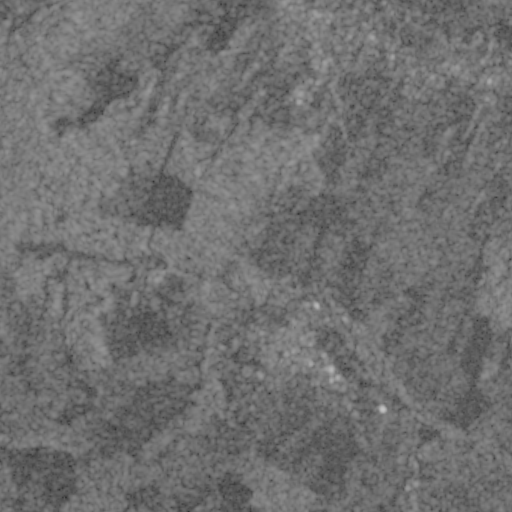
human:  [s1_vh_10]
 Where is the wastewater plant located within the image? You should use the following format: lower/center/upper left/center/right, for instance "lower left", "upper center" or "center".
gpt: The wastewater plant is located in the center of the image.
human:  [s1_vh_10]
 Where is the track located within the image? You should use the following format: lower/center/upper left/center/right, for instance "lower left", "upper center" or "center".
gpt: There is no track in the image.

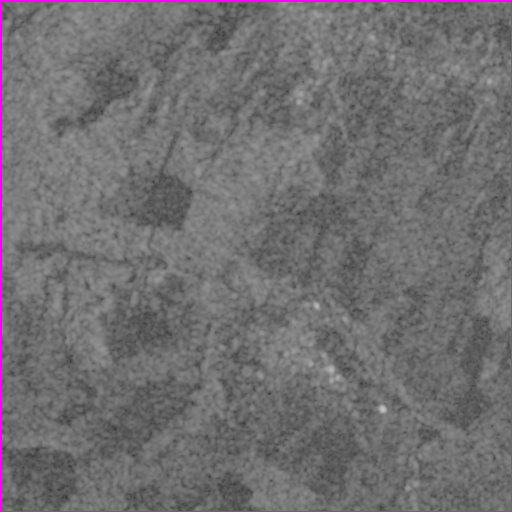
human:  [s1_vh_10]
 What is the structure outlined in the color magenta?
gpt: The structure outlined in magenta is a crop field.
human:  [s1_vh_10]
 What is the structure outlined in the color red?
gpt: There is no red outline.